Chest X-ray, PA view. Patient: 37 years old, sex F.
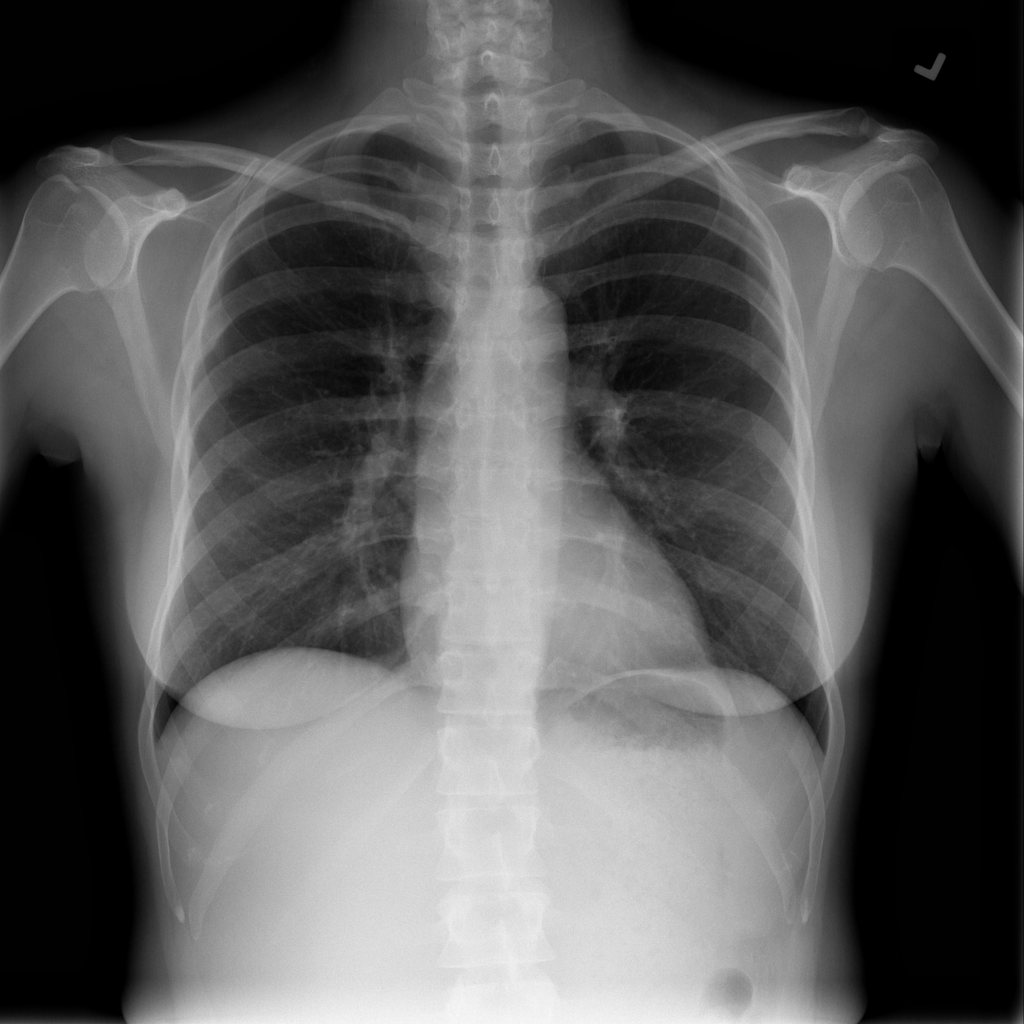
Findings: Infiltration